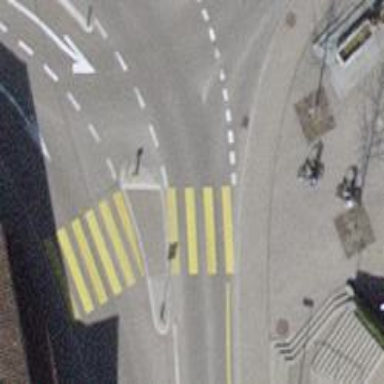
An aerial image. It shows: Marked crossing with pedestrian island.